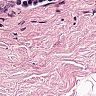
Metastatic tissue present: no